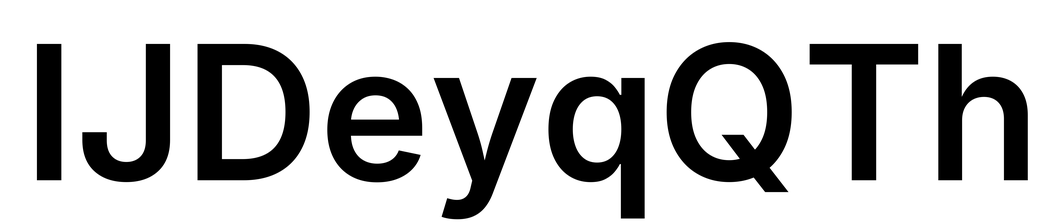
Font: Inter_SemiBold